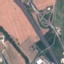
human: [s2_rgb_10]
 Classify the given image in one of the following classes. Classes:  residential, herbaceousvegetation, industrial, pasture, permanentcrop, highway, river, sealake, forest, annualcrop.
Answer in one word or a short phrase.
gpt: Highway